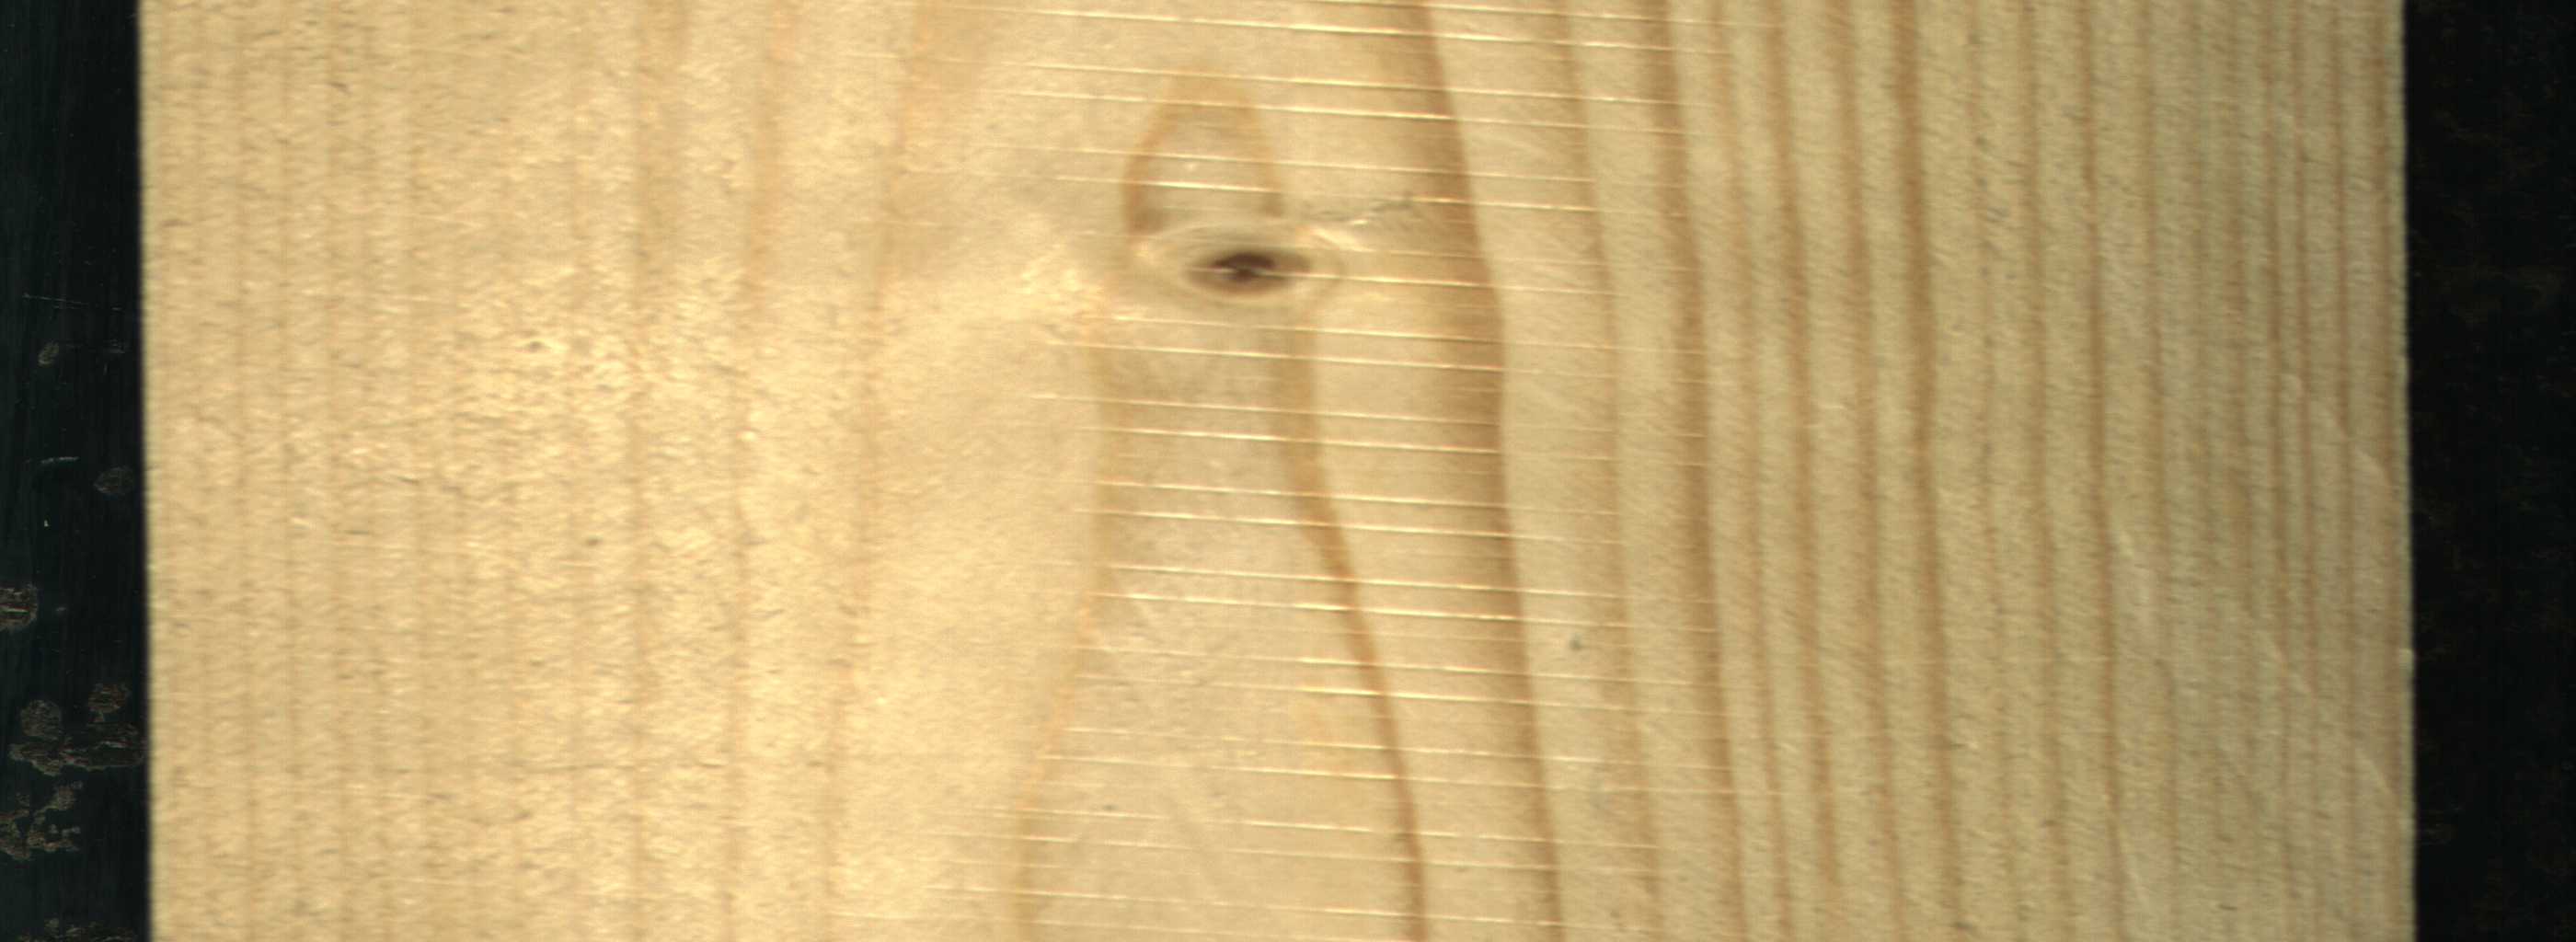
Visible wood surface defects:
Live_Knot